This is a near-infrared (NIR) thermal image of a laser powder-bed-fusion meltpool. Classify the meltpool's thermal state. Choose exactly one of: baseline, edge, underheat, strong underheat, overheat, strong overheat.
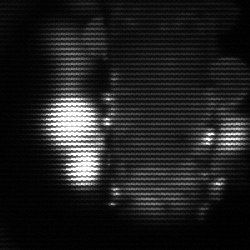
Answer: strong underheat